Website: lowes
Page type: order-tracking
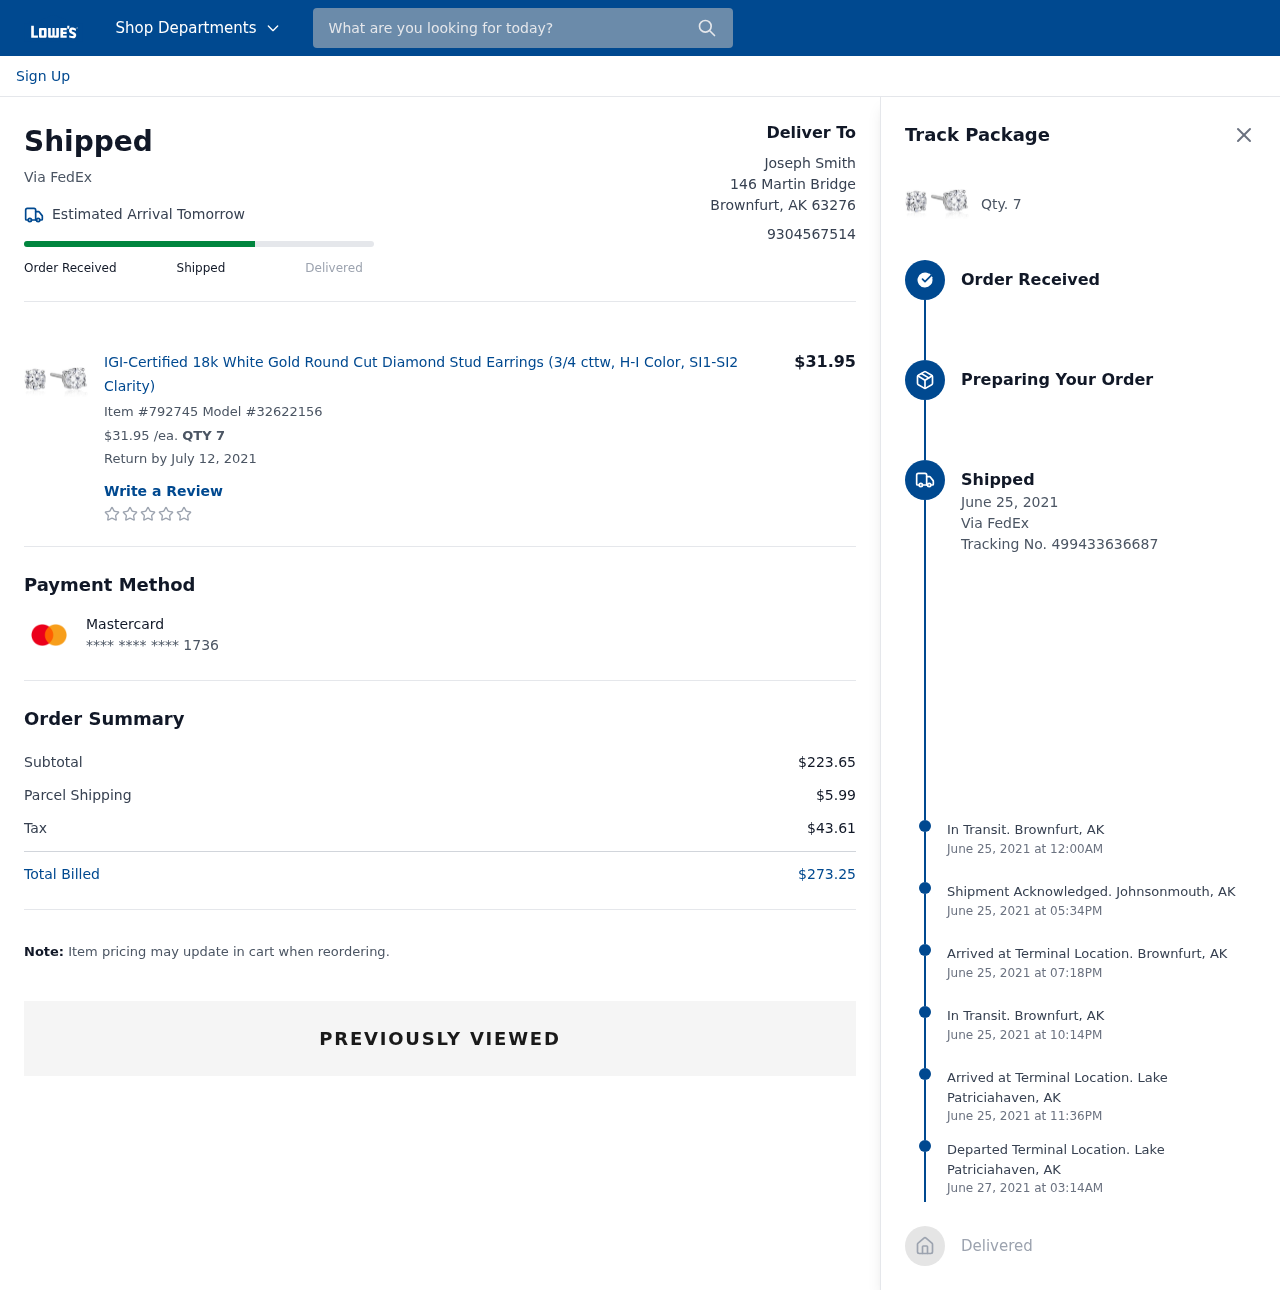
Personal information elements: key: PII_CARD_LAST4
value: **** **** **** 1736
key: PII_CARD_TYPE
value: Mastercard
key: PII_CITY_STATE
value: Brownfurt, AK
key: PII_CITY_STATE_ZIP
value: Brownfurt, AK 63276
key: PII_FULLNAME
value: Joseph Smith
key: PII_PHONE
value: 9304567514
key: PII_STREET
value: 146 Martin Bridge
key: PII_CITY_STATE2
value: Johnsonmouth, AK
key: PII_STATE_ABBR
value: AK
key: PII_CITY
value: Brownfurt
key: PII_CITY_STATE3
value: Lake Patriciahaven, AK
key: PII_CITY3
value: Lake Patriciahaven
Product elements: key: PRODUCT1_NAME
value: IGI-Certified 18k White Gold Round Cut Diamond Stud Earrings (3/4 cttw, H-I Color, SI1-SI2 Clarity)
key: PRODUCT1_PRICE
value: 31.95
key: PRODUCT1_QUANTITY
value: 7
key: PRODUCT1_TOTAL
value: $31.95
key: PRODUCT1_QUANTITY2
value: Qty. 7
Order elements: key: ORDER_DELIVERY_DATE
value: Estimated Arrival Tomorrow
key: ORDER_ITEM_NUMBER
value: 792745
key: ORDER_MODEL_NUMBER
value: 32622156
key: ORDER_RETURN_BY_DATE
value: Return by July 12, 2021
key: ORDER_SUBTOTAL
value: $223.65
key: ORDER_SHIPPING_COST
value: $5.99
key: ORDER_TAX
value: $43.61
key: ORDER_TOTAL
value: $273.25
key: ORDER_SHIPPING_DATE
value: June 25, 2021
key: ORDER_TRACKING_NUMBER
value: Tracking No. 499433636687
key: ORDER_TRACKING_EVENT1
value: June 25, 2021 at 12:00AM
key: ORDER_TRACKING_EVENT2
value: June 25, 2021 at 05:34PM
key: ORDER_TRACKING_EVENT3
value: June 25, 2021 at 07:18PM
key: ORDER_TRACKING_EVENT4
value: June 25, 2021 at 10:14PM
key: ORDER_TRACKING_EVENT5
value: June 25, 2021 at 11:36PM
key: ORDER_TRACKING_EVENT6
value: June 27, 2021 at 03:14AM
Search elements: key: HEADER_SEARCH
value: What are you looking for today?